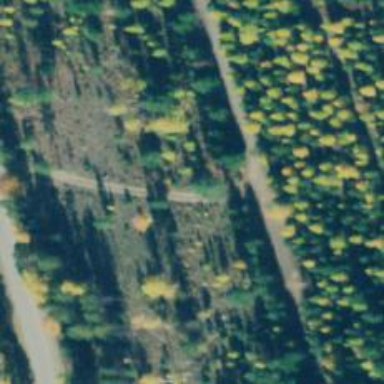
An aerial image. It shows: Track road with grade3 tracktype.